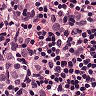
Metastatic tissue present: yes